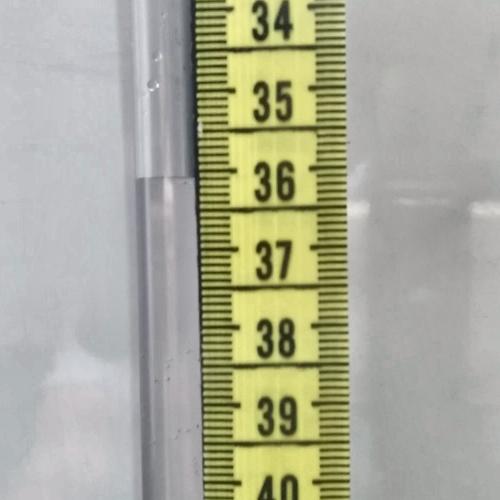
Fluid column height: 36.1 cm